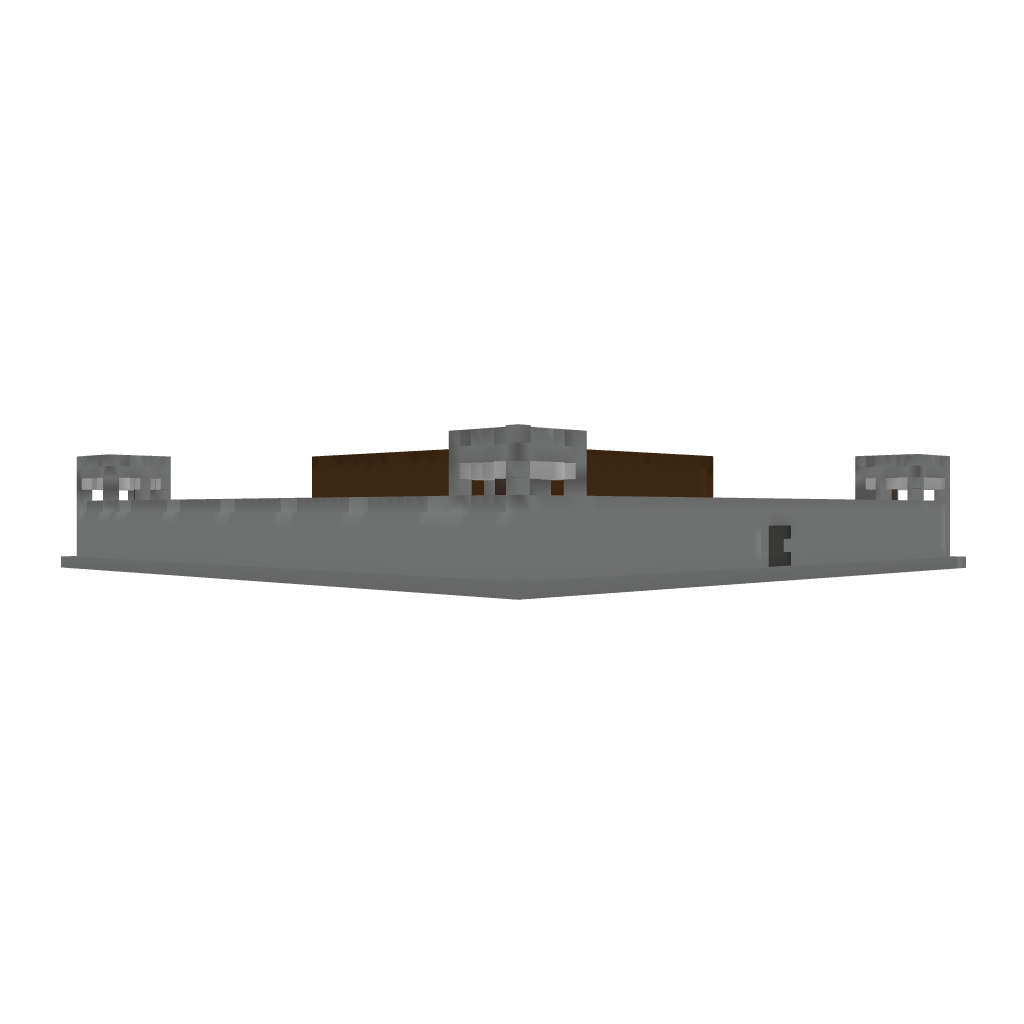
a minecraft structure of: Ancient Vitrus Fortress